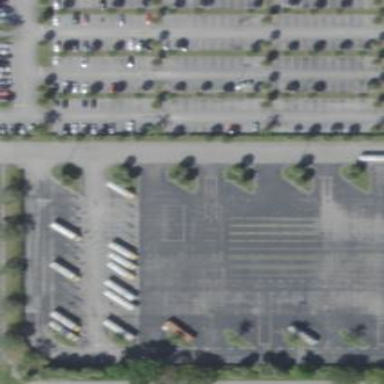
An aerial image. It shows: Parking area with surface.